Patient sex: F
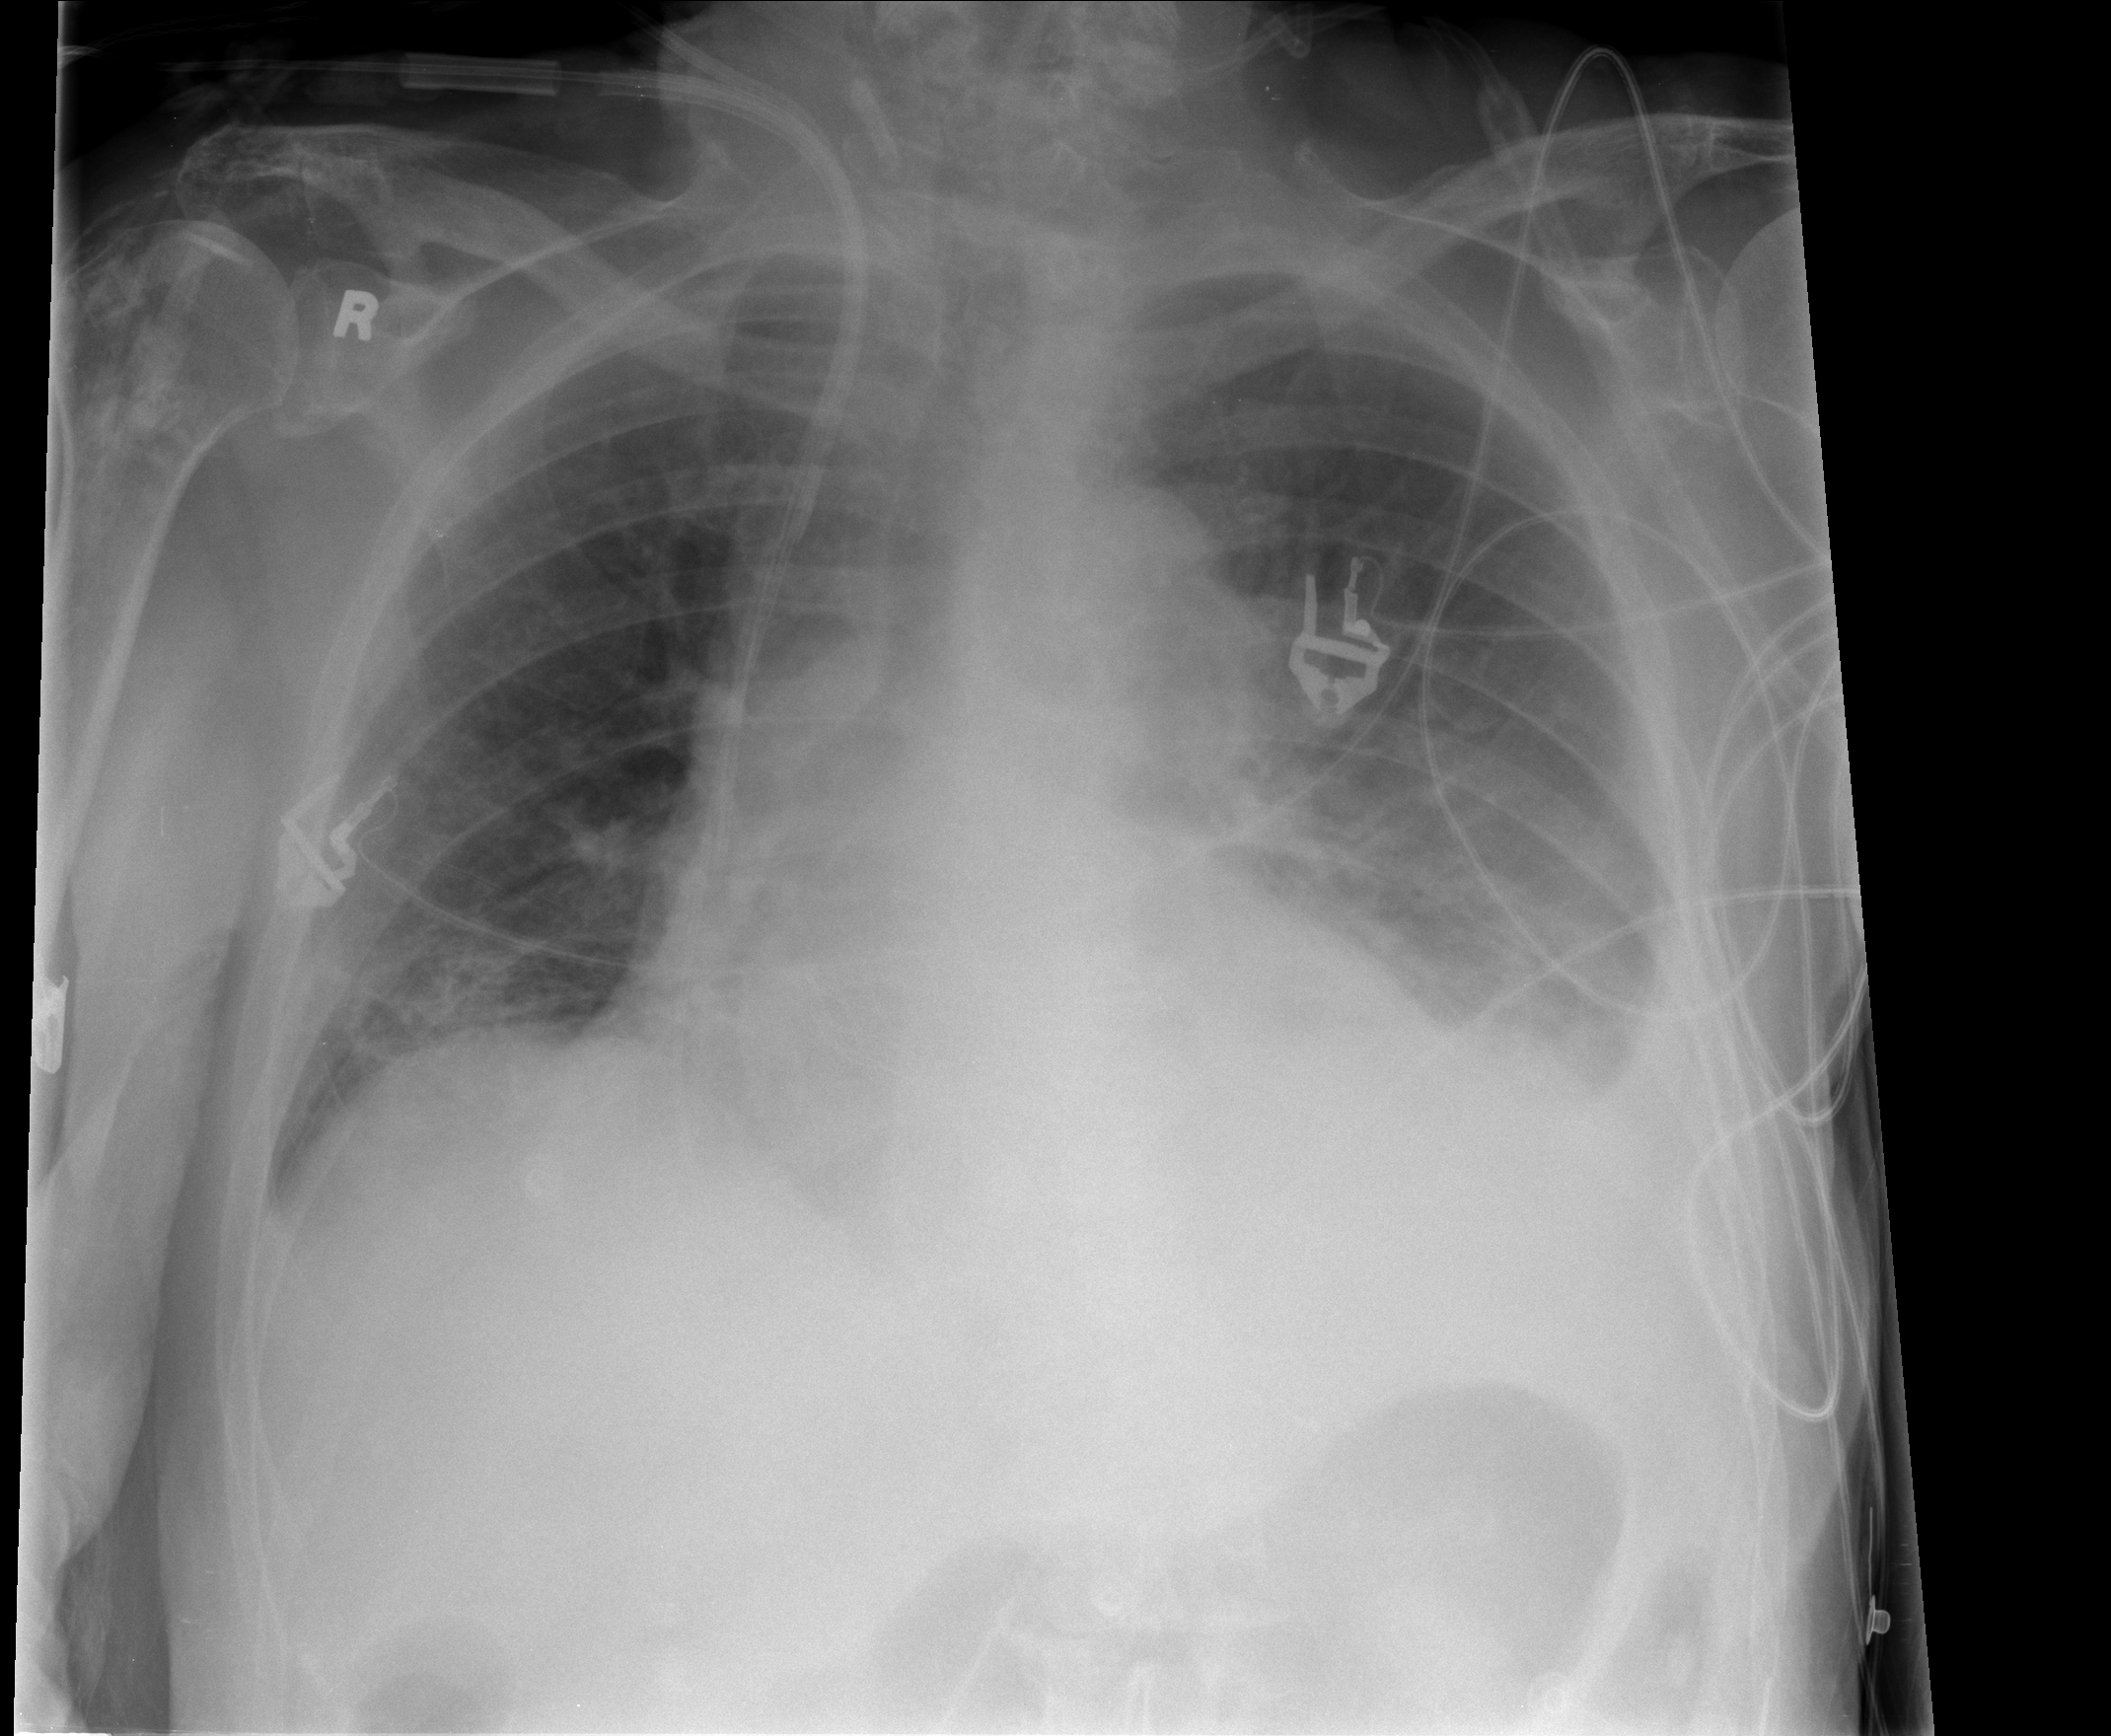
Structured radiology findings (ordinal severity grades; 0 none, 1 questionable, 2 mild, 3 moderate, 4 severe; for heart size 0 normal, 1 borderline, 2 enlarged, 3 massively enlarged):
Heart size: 2
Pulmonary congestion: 2
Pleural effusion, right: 0
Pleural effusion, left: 3
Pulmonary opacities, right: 0
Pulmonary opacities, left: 2
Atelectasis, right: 2
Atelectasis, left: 2